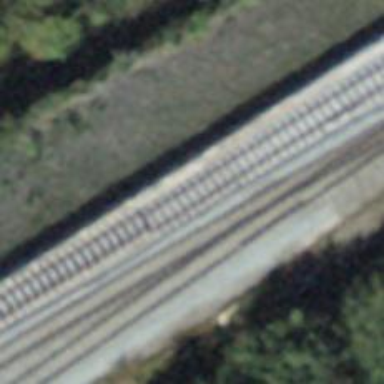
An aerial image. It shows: Narrow-gauge railway with 1 track. The tracks are electrified with contact line.